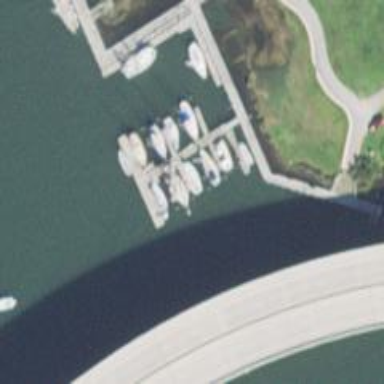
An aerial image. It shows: Man-made pier.